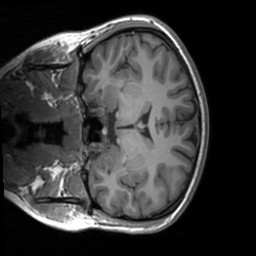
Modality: T1w
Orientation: coronal
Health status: healthy
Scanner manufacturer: siemens
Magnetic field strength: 3 T
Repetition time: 1.9 s
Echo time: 0.00226 s